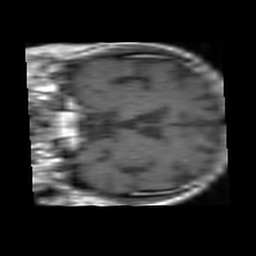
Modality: T1w
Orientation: coronal
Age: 74
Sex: male
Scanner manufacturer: philips
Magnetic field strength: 1.5 T
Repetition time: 0.55 s
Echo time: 0.015 s